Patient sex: M
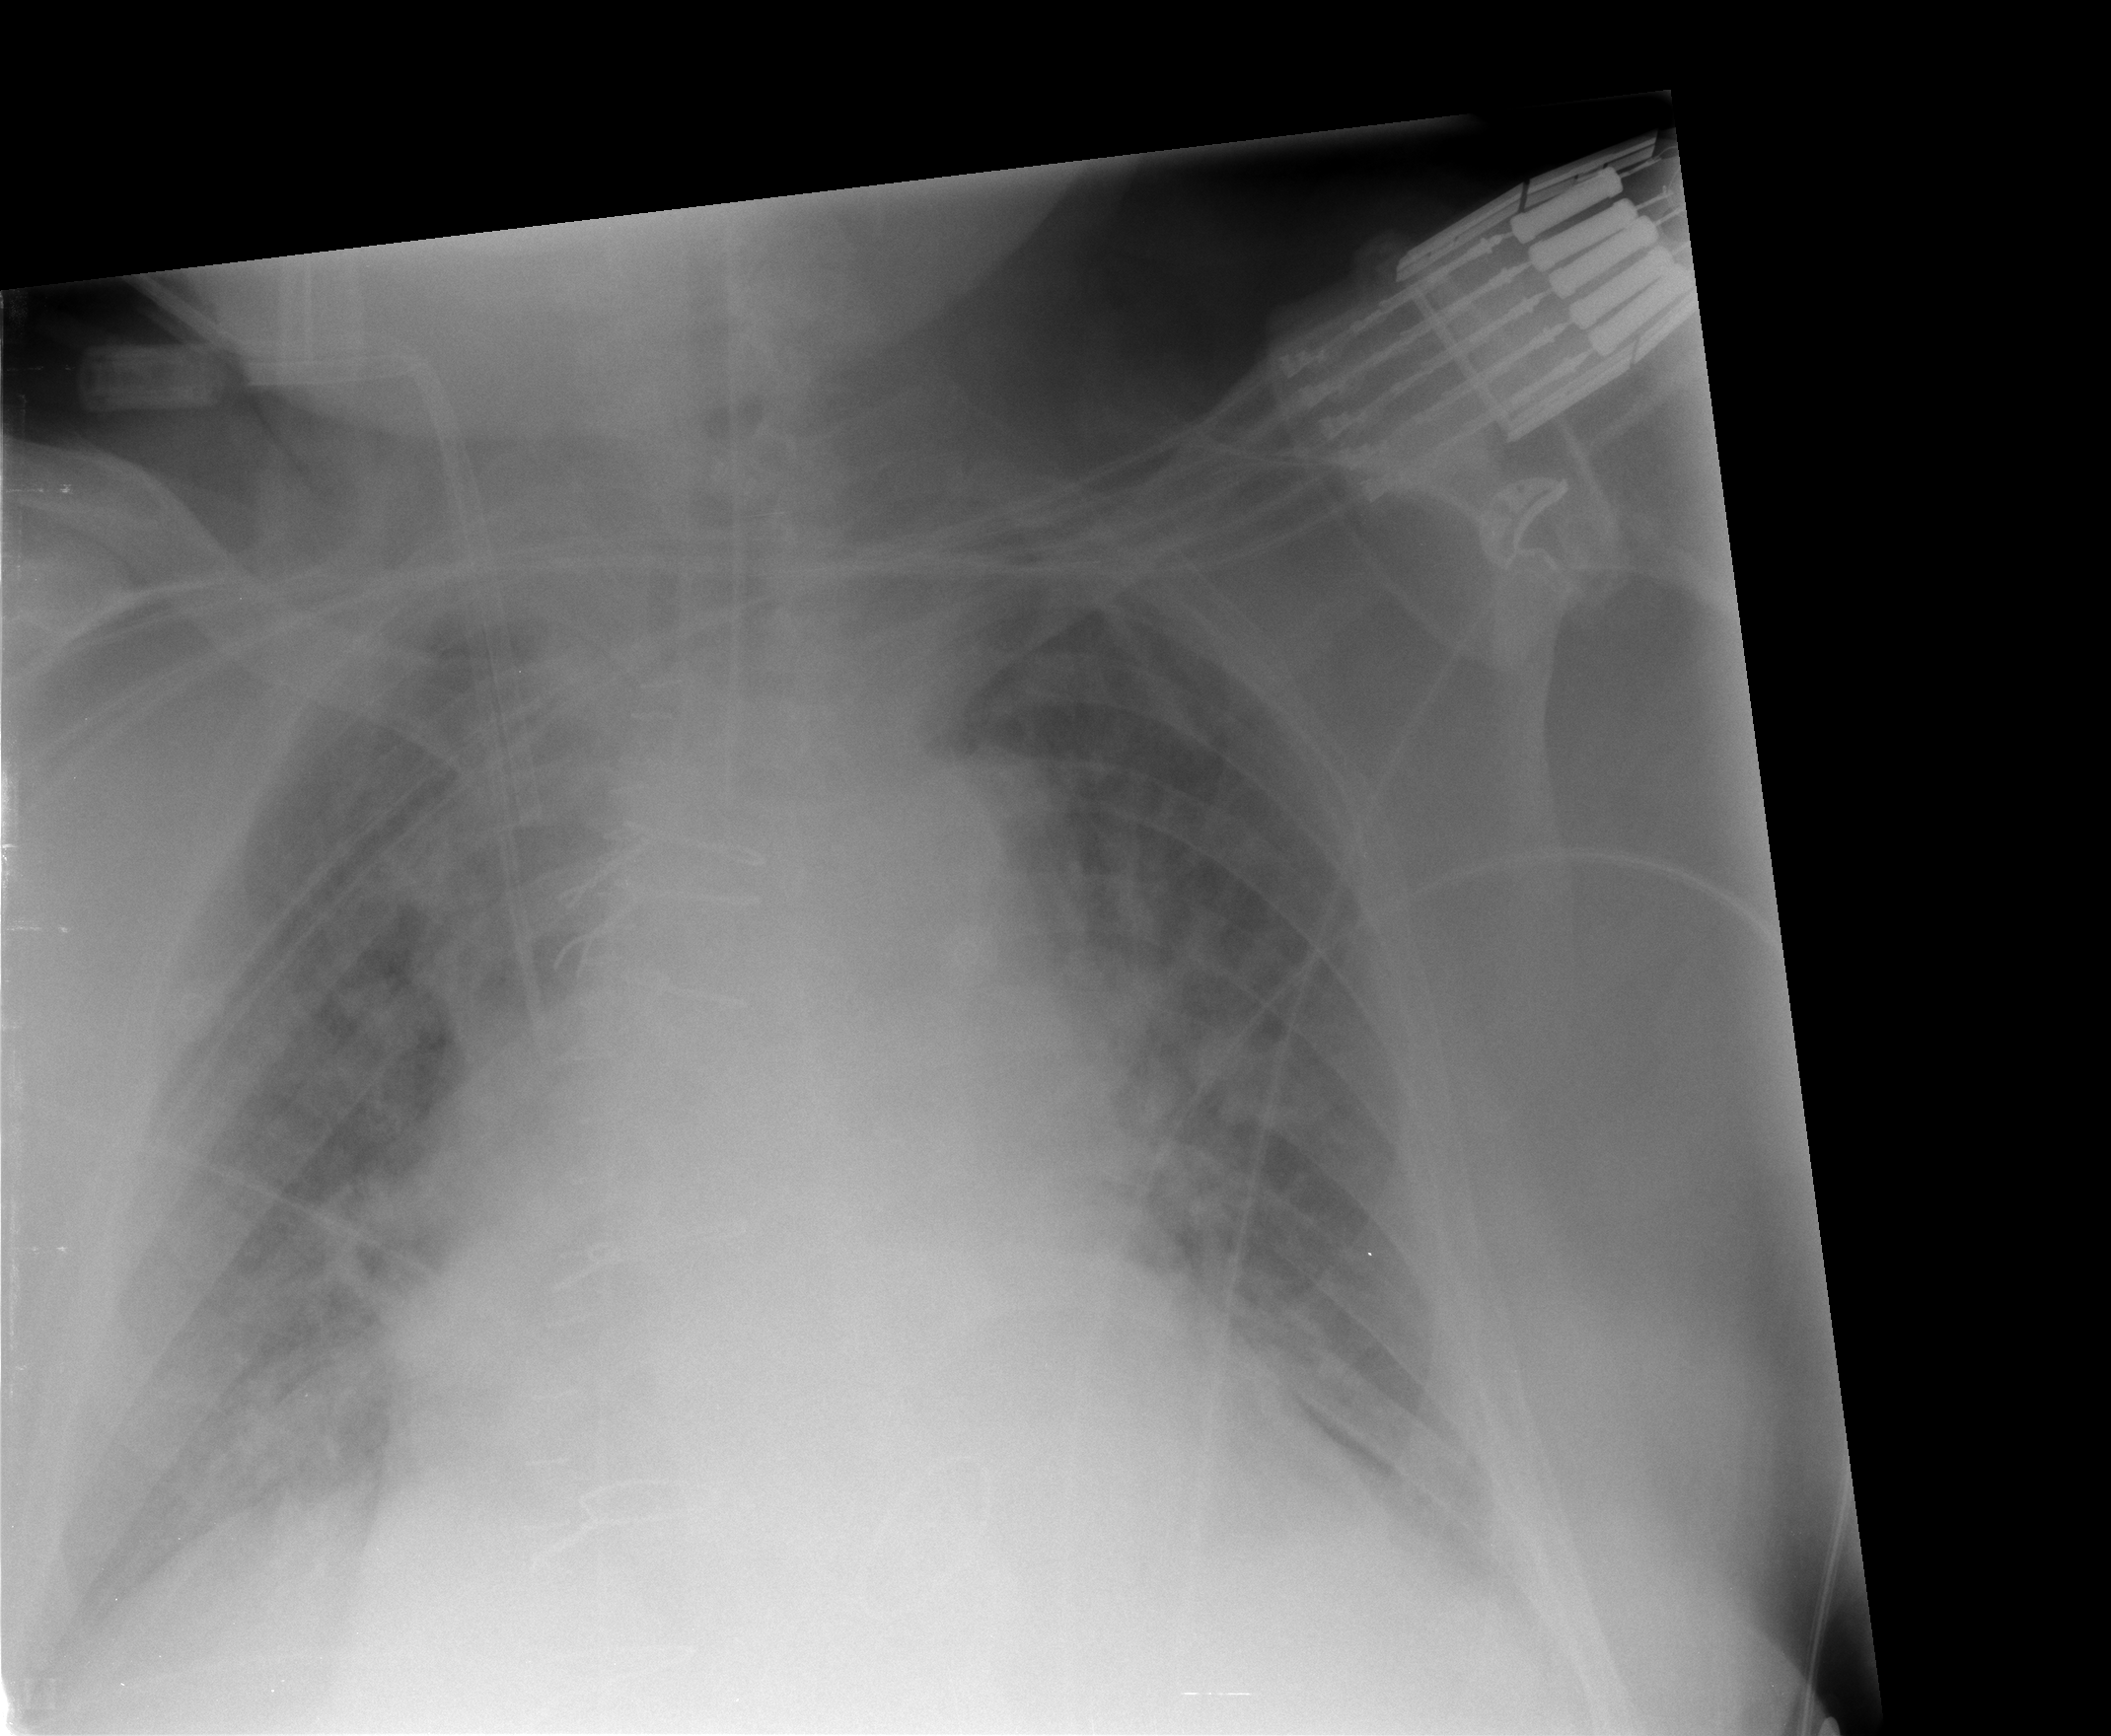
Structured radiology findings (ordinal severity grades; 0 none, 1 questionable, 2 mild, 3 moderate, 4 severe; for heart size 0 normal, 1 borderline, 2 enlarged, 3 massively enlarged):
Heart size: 2
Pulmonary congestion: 3
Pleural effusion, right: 0
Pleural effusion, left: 0
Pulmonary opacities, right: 0
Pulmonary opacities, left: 0
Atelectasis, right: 3
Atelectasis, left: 3